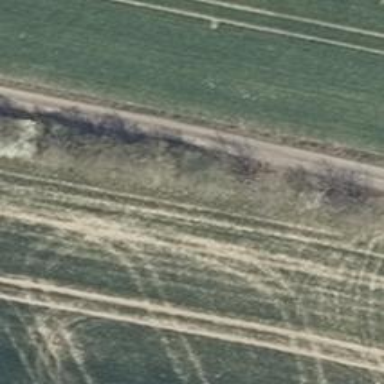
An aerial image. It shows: Compacted track with grade2 level.